Question: I have installed spring-security-core & spring-security-ui. also added testuser in roleadmin.
when I run the application I get all the controllers list, Login controller worked with username & password. but When click other controller its says
'Sorry, you're not authorized to view this page.'
Do I need to add any other role to get the user and role management UI access?
plugin version.
compile ':spring-security-core:2.0-RC2'
compile ":spring-security-ui:1.0-RC1"
accessing this URL:
//127.0.0.1:8080/sec-test/role/search
here is my screen, after login.

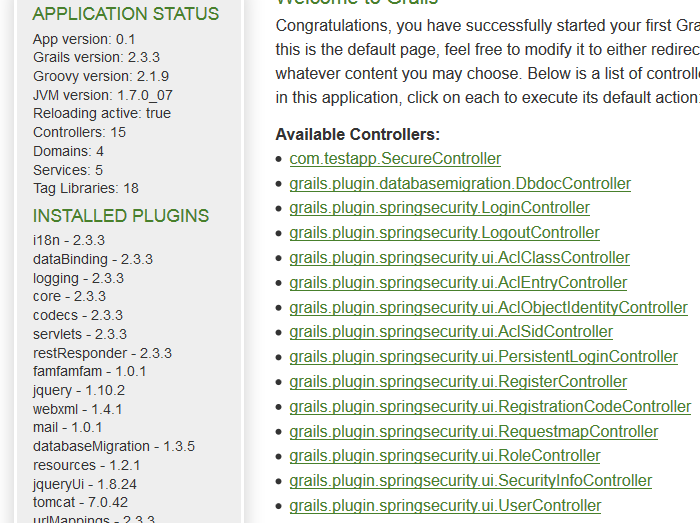
Answer: First create your roles and test user in BootStrap.groovy:
'''
import springsecurity.User
import springsecurity.Role
import springsecurity.UserRole
class BootStrap {
def init = { servletContext ->
def adminRole = new Role(authority: 'ROLE_ADMIN').save(flush: true)
def userRole = new Role(authority: 'ROLE_USER').save(flush: true)
def testUser = new User(username: 'testusername', password: '1234')
testUser.save(flush: true)
UserRole.create testUser, adminRole, true
assert User.count() == 1
assert Role.count() == 2
assert UserRole.count() == 1
}
def destroy = {
}
}
'''
Then override as suggested:
'''
grails s2ui-override auth
grails s2ui-override layout
grails s2ui-override user package.name
grails s2ui-override role package.name
'''
Finally added the secured annotations to your controllers, i.e.:
'''
package springsecurity
import grails.plugin.springsecurity.annotation.Secured
@Secured(['ROLE_ADMIN'])
class RoleController extends grails.plugin.springsecurity.ui.RoleController {
}
'''